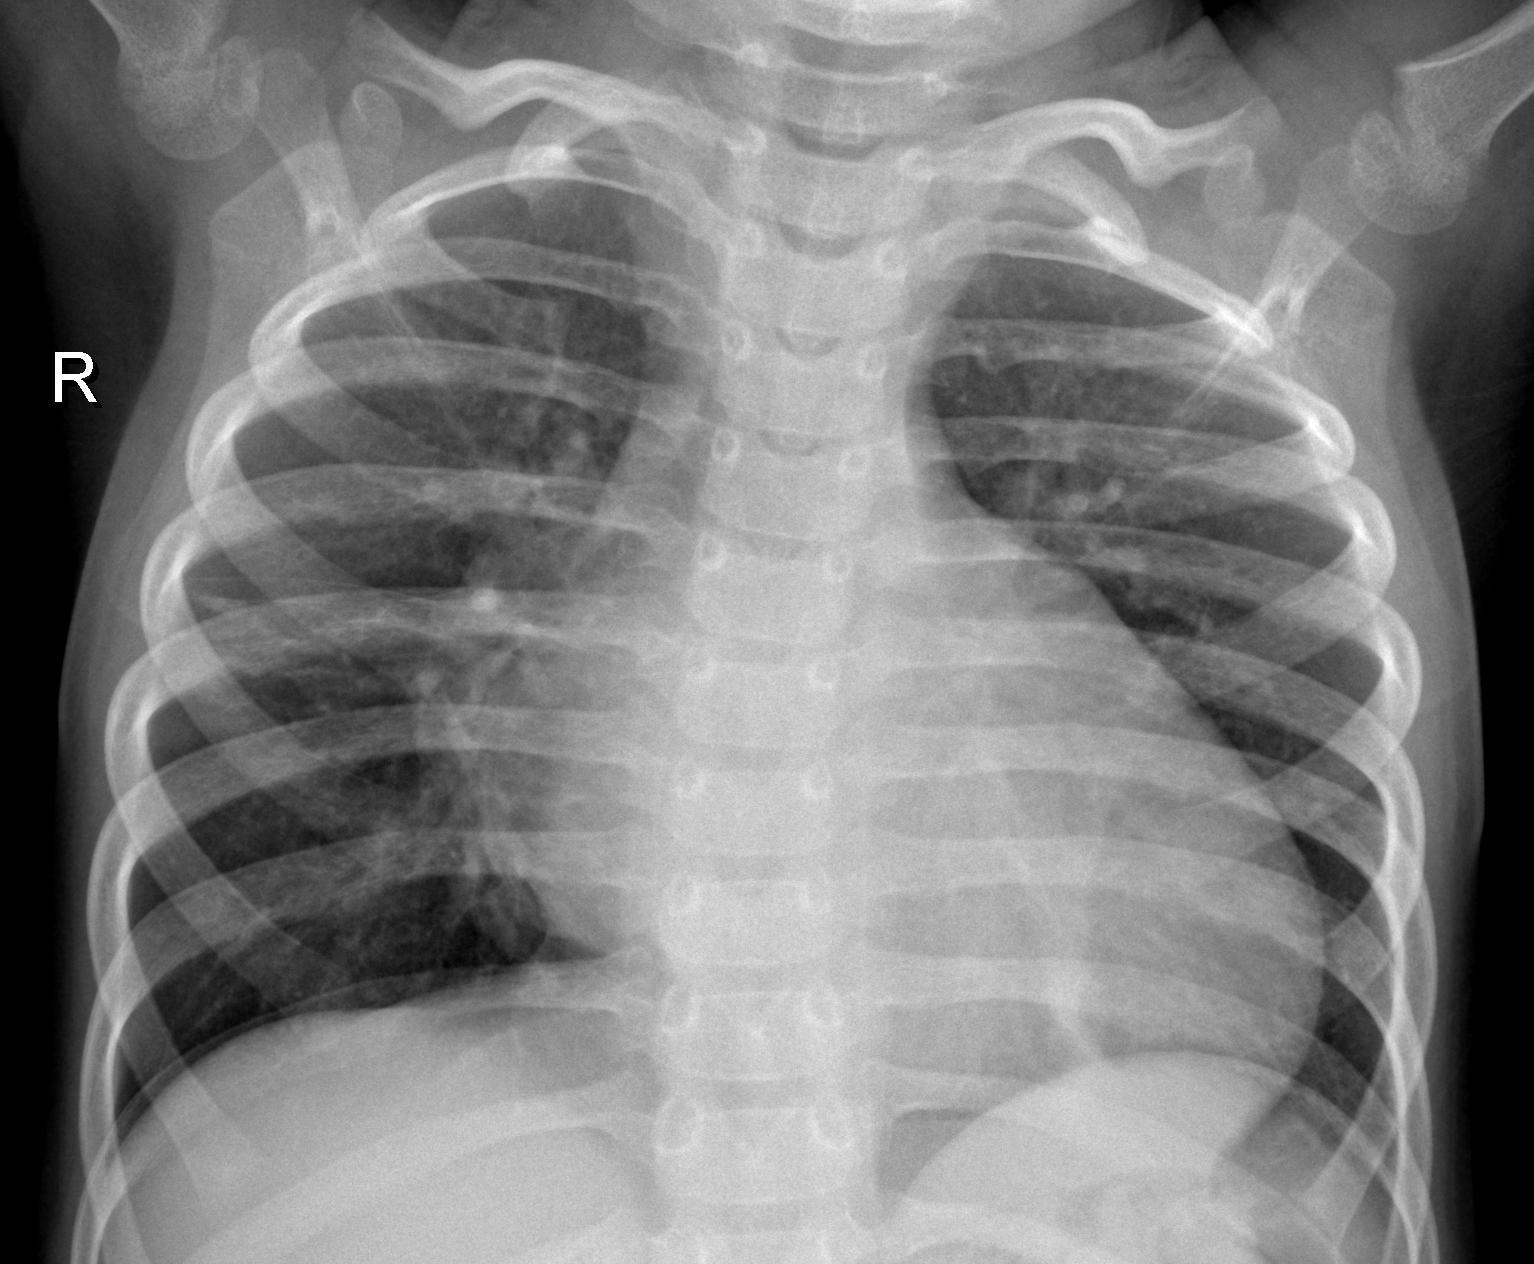
Diagnosis: PNEUMONIA